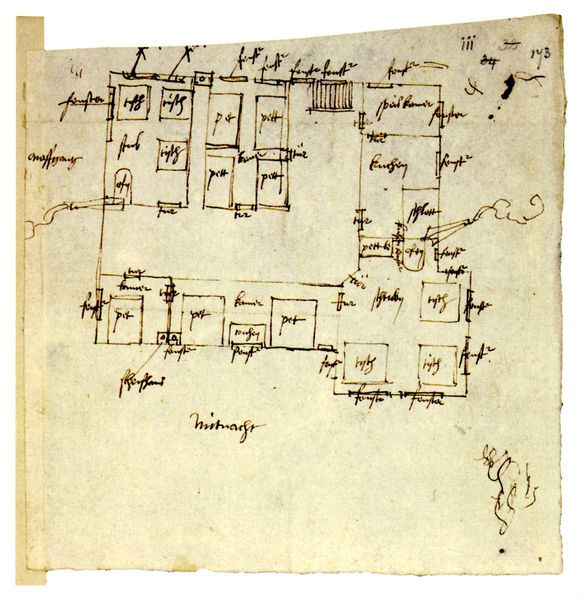
Titel: Grundriss eines venezianischen Wohnhauses
Künstler: Albrecht Dürer
Standort: London
Institution: British Library, Sloane Collection
Schlagwörter: feder, akte, gelb, stadt, braun, fenster, raum, skizze, straße, säulen, zeichen, zeichnung, zimmer, anlage, gebäude, haus, schloss, wolke, alt, architektur, häuser, kirche, rauch, schrift, papier, vergilbt, hof, treppe, inschrift, platte, rechtecke, eingang, tusche, unterschrift, palast, schwarzweiss, beschriftung, flur, räume, entwurf, tinte, programm, flecken, pergament, plan, quadrat, altdeutsch, handschrift, beschreibung, symbole, grundriss, etage, architekt, srchitektur, raumfolge, beschriftet, berechnung, planung, parzelle, kürzel, altdeutsche schrift, schrifft, abkürzungen, vogelperskeptive, archetekt